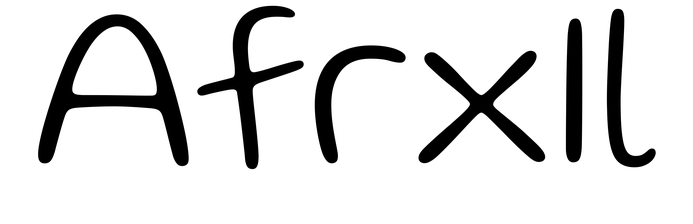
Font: Gluten_ExtraLight